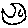
Label: moon